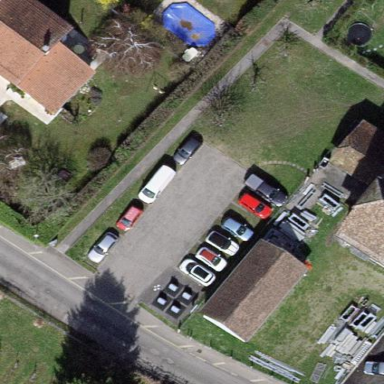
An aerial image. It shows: Parking area with asphalt surface.